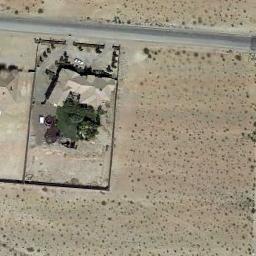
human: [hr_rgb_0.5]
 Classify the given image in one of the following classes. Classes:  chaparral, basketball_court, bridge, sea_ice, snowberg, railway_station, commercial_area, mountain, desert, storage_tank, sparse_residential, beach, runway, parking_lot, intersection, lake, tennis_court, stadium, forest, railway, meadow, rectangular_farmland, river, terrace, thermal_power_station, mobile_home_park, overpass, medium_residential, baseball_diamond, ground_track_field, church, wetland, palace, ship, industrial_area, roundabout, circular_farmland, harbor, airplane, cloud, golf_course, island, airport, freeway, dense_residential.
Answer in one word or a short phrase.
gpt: sparse_residential